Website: lowes
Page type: billing-address
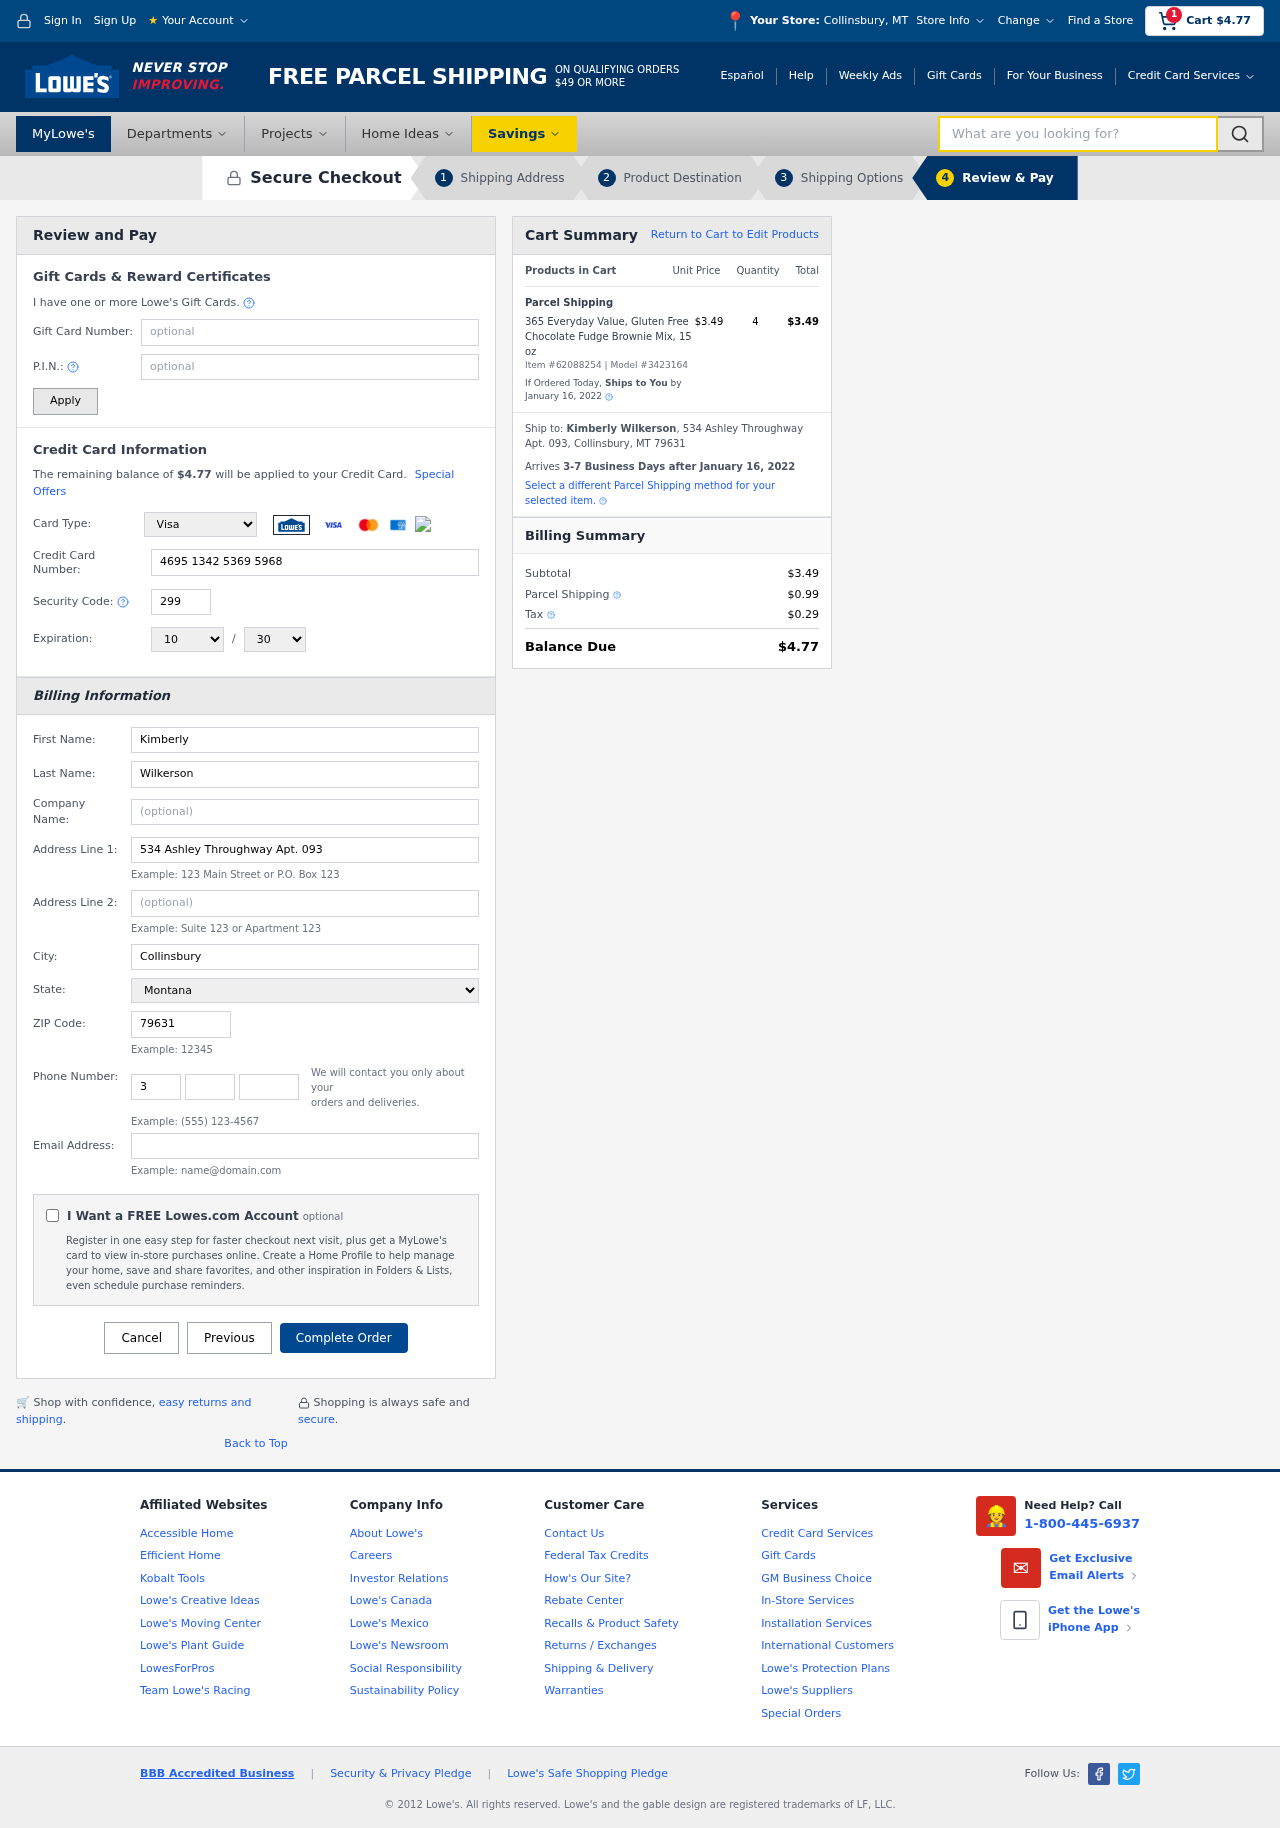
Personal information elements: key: PII_CARD_CVV
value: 299
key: PII_CARD_EXPIRY_MONTH
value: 10
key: PII_CARD_EXPIRY_YEAR
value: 30
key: PII_CARD_NUMBER
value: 4695 1342 5369 5968
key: PII_CARD_TYPE
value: Visa
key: PII_CITY
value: Collinsbury
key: PII_CITY_STATE
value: Collinsbury, MT
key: PII_EMAIL
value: kwilkerson@yahoo.com
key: PII_FIRSTNAME
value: Kimberly
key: PII_FULLNAME
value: Kimberly Wilkerson
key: PII_LASTNAME
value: Wilkerson
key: PII_PHONE_AREA
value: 339
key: PII_PHONE_PREFIX
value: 743
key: PII_PHONE_SUFFIX
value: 9813
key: PII_POSTCODE
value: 79631
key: PII_STATE
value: Montana
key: PII_STREET
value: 534 Ashley Throughway Apt. 093
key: PII_CITY_STATE_ZIP
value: Collinsbury, MT 79631
Product elements: key: PRODUCT1_NAME
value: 365 Everyday Value, Gluten Free Chocolate Fudge Brownie Mix, 15 oz
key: PRODUCT1_PRICE
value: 3.49
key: PRODUCT1_QUANTITY
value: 4
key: PRODUCT_ITEM_NUMBER
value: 62088254
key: PRODUCT_MODEL_NUMBER
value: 3423164
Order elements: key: ORDER_SUBTOTAL
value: $4.77
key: ORDER_TOTAL
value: $4.77
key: ORDER_SHIPPING_DATE
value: January 16, 2022
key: ORDER_SUBTOTAL
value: $3.49
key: ORDER_DELIVERY_DATE
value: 3-7 Business Days after January 16, 2022
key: ORDER_SHIPPING_DATE2
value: January 16, 2022
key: ORDER_SUBTOTAL2
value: $3.49
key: ORDER_SHIPPING_COST
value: $0.99
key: ORDER_TAX
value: $0.29
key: ORDER_TOTAL2
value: $4.77
Search elements: key: HEADER_SEARCH
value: What are you looking for?